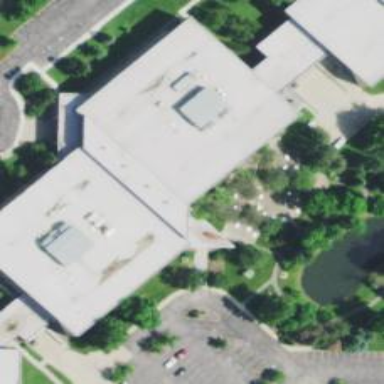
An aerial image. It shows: Office building.